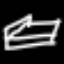
Label: bed